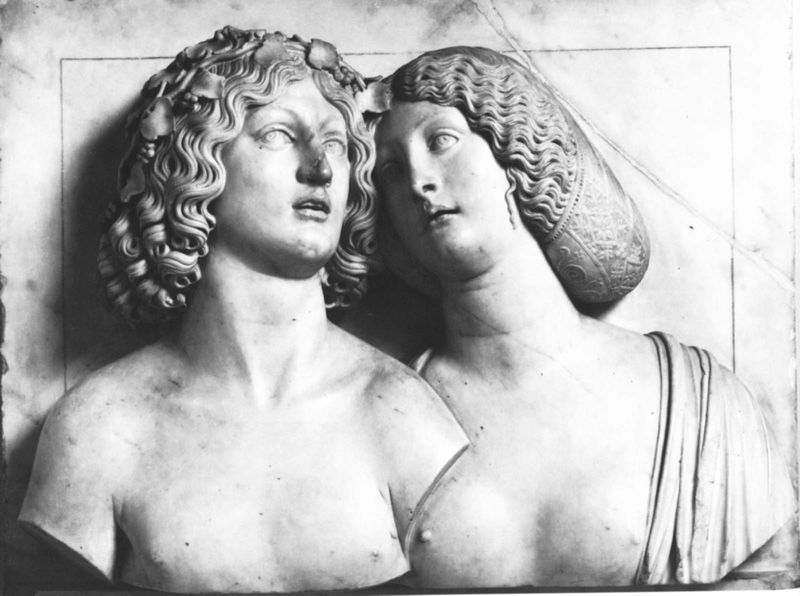
Titel: Bacchus und Ariadne
Künstler: Tullio Lombardo
Institution: Wien, Kunsthistorisches Museum
Schlagwörter: akt, blätter, kopf, mann, nackt, schatten, umhang, weiß, frauen, blumen, brust, busen, frau, frisur, frisuren, köpfe, licht, marmor, mund, nase, schwarz, blick, tuch, haube, gesichter, jung, wand, augen, kragen, stein, tot, bildnis, hals, haare, mantel, paar, brustbild, lippen, locken, renaissance, schulter, schultern, skulptur, relief, brüste, liebe, italien, venedig, zwei, figuren, nasen, büste, oberkörper, foto, fotografie, adam, eva, offen, torso, schwarzweiss, schwester, kranz, liebespaar, jüngling, toga, liebende, blumenkranz, zugewandt, fresko, büsten, tunika, stien, klassizistisch, haarnetz, scahtten, ohne arme, torsi, keine arme, anelhen, haarbeutel